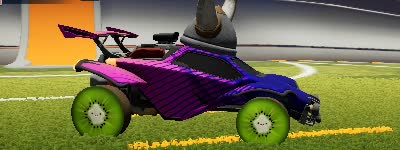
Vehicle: octane